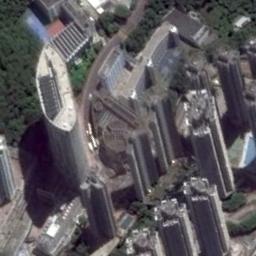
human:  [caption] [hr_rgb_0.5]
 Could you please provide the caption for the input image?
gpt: The commercial area is consist of many tall buildings next to the trees .

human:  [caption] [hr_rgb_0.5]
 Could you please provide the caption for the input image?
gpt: There are many densely arranged buildings and several roads and many trees in a business district .

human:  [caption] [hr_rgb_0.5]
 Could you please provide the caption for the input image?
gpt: There is a parking lot next to the building .

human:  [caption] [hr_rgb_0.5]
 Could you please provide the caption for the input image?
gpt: A commercial area with lots of high-rise buildings is surrounded by some roads and trees .

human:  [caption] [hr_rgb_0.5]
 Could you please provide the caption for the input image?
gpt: There are some skyscrapers beside a green forest on a commercial area .